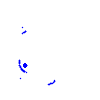
Particle: electron